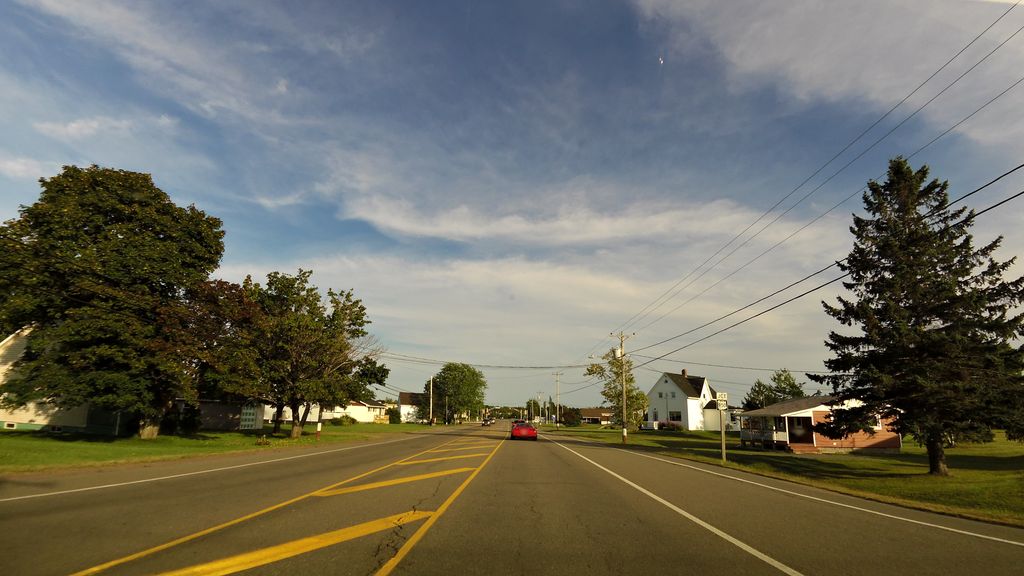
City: charlottetown